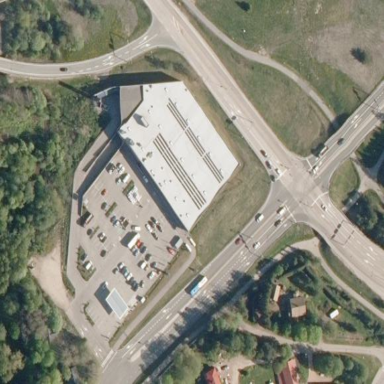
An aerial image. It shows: Retail building.